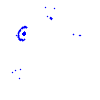
Particle: proton